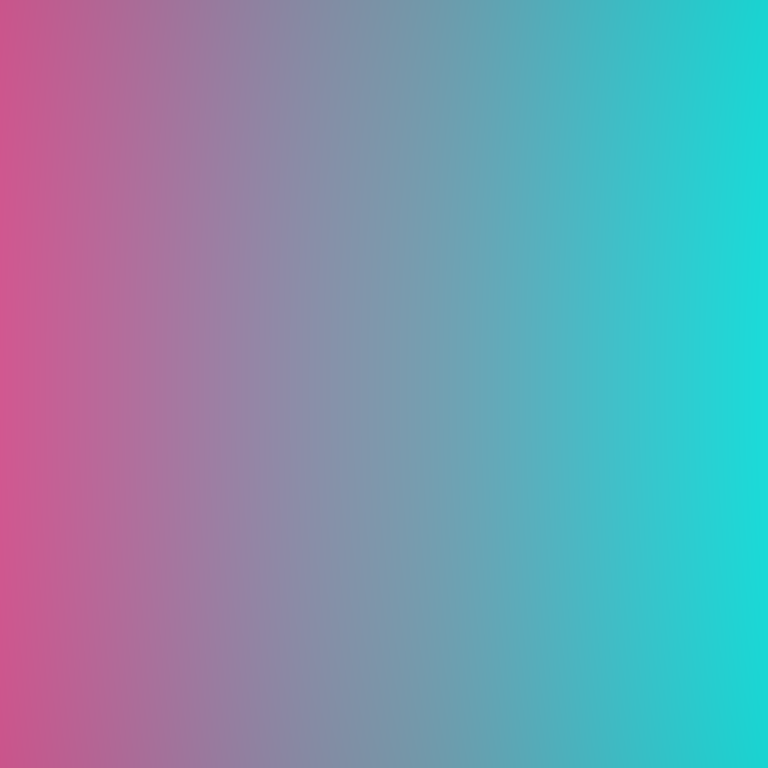
Abstract light effect, smooth gradient from soft pink to teal, calm atmosphere, diffuse light, no room, no furniture, no objects.